Question: I am working as a single developer on an in house serial terminal application. My goal is to write a framework that is flexible enough that I can use it to create three separate applications:
- - -
At some point in the future, I would like to merge these three applications into one. However, this is far from a priority.
I have separated the framework into three separate pieces - the GUI (View interfaces), the backend (Controller interfaces), and the settings handler (ISettingsHandler interface). However, I have already run into some circular dependency problems (ISettingsView had to be moved to the same namespace as ISettingsHandler), indicating more trouble down the road.
My requirements for each application are as follows:
- - -
Have I made this more complex than it should be? I know I could accomplish the same thing with fewer interfaces, but I'm concerned about the flexibility of this framework for future use. Is there a design pattern that fits this scenario?

EDIT: To clarify, each of the three 'pieces' of the framework are in different namespaces.
I have fixed the circular dependency, however, I'm still not sure that this is the best design pattern for this application. Any recommendations?
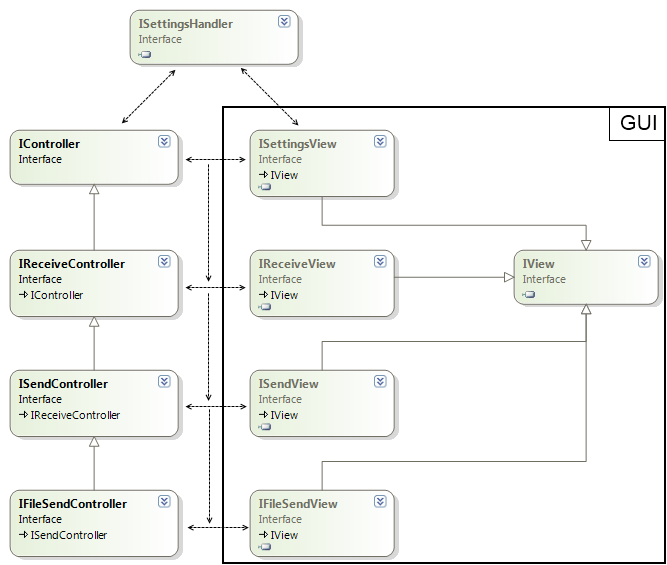
Answer: One of the design principles is "Hollywood principle" which states "You don't call, we will call you" (from Head first design patterns)
Circular dependency is a common problem. To avoid it follow this principle.
Don't refer higher layer interfaces/classes in the lower layer. Higher layer classes should make use of lower layer interfaces/classes.
For example, ISettingsHandler should have a reference to IController and not the other way. Even when you are implementing concrete classes try to follow the principle.
Your code will be more maintainable.